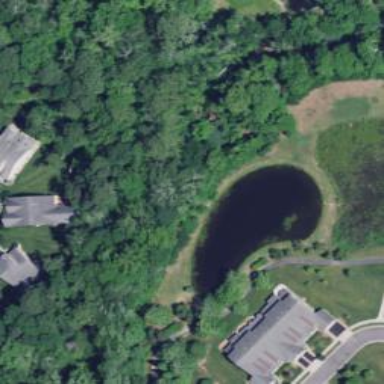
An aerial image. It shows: Peaceful pond surrounded by nature.